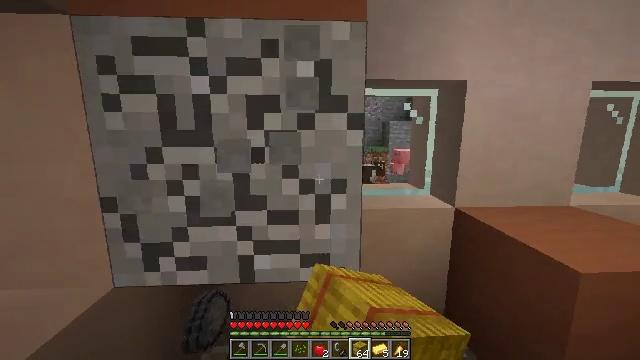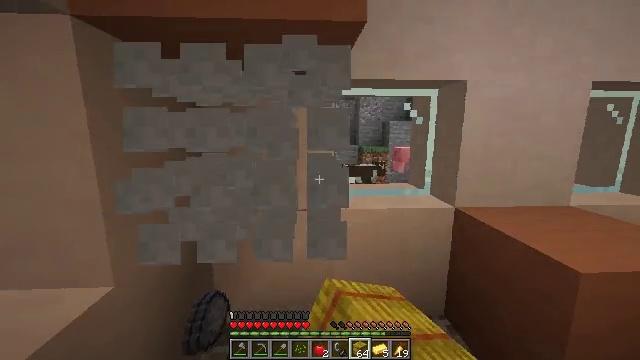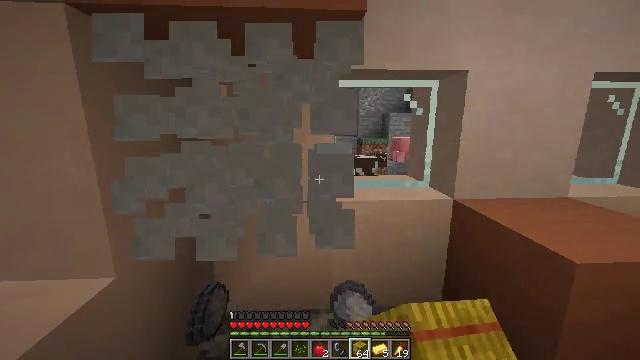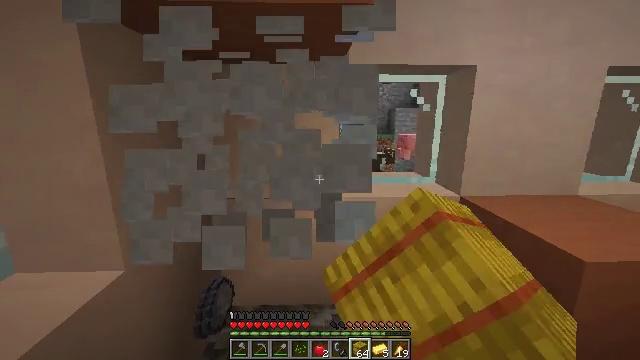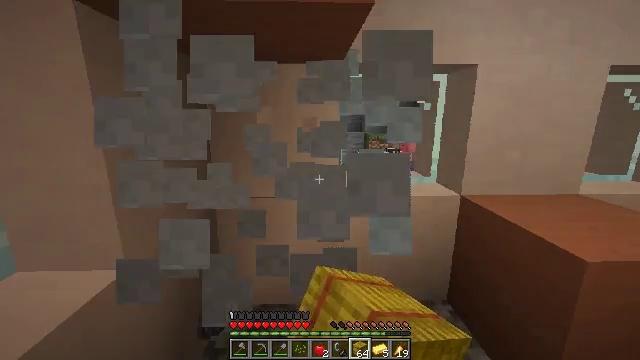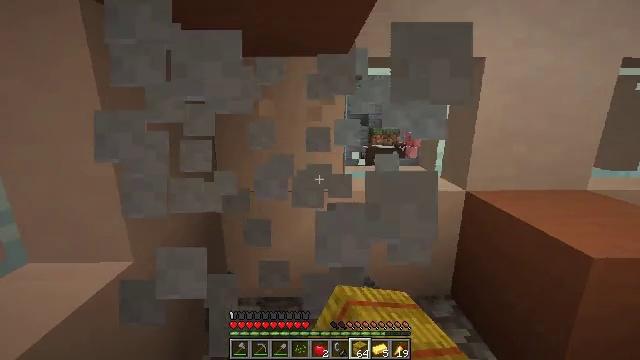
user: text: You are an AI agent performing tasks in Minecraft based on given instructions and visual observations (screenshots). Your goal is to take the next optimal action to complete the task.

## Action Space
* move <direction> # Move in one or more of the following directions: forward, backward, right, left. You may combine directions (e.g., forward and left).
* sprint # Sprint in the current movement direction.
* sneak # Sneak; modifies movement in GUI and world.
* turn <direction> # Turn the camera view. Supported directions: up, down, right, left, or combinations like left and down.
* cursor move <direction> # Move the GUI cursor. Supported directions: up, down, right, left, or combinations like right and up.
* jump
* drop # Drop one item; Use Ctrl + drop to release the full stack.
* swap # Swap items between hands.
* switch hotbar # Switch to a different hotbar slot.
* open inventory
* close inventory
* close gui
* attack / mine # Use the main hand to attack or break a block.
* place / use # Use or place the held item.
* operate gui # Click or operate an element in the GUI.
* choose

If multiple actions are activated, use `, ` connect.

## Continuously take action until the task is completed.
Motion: motion action
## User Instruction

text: Mine the clay from the riverbed.
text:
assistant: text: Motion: attack / mine
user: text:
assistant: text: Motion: turn down, attack / mine
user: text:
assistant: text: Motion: turn left, attack / mine
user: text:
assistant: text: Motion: attack / mine
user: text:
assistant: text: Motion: turn down, attack / mine
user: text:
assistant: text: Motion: attack / mine